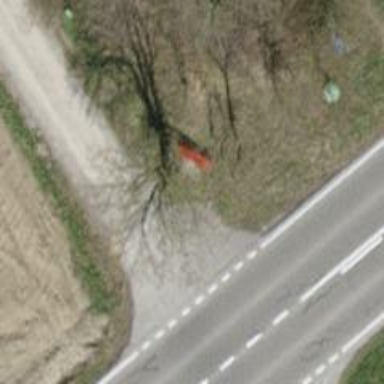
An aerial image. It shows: Red bench.